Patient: sex M, age 66
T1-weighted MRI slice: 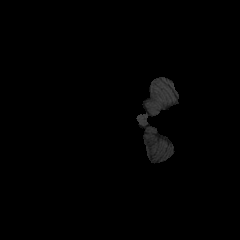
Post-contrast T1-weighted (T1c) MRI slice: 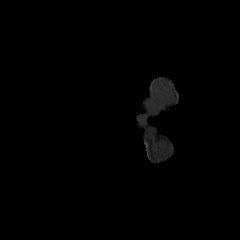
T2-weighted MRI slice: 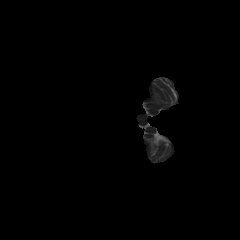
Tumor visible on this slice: no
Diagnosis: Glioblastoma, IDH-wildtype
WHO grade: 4